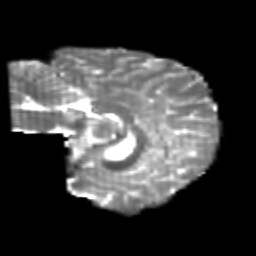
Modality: T2w
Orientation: sagittal
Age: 20
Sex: female
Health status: healthy
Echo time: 0.074 s